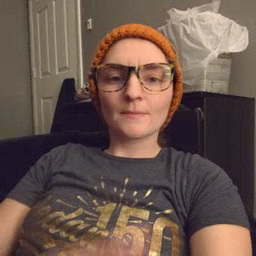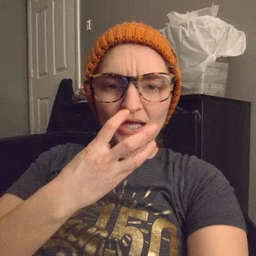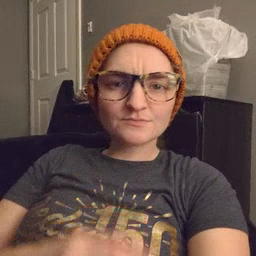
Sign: mad